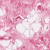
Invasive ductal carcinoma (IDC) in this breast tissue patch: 0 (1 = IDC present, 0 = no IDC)